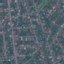
Land use / land cover class: Residential